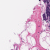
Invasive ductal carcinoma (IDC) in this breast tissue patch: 0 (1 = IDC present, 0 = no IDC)